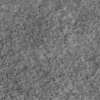
Label: not_dusty